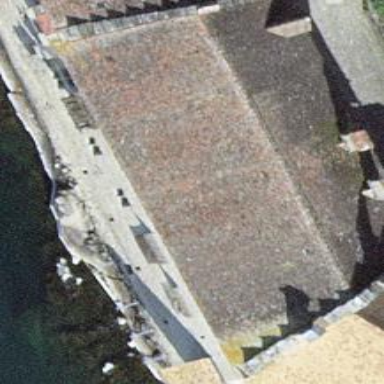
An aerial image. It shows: Historic building.